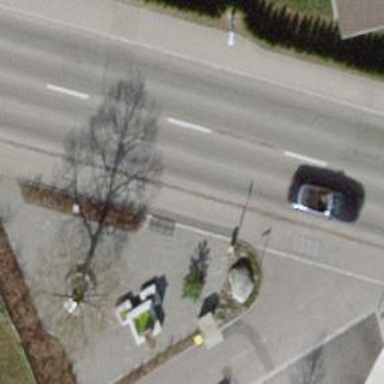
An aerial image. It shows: Black bench.